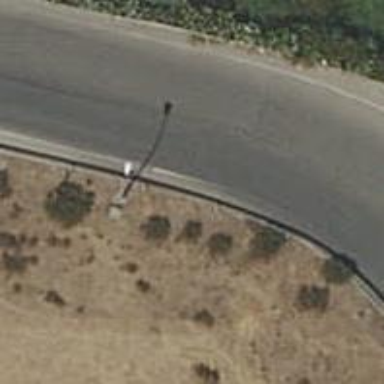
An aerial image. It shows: Support pole.